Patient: sex F, age 63
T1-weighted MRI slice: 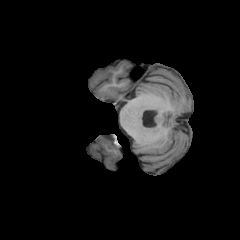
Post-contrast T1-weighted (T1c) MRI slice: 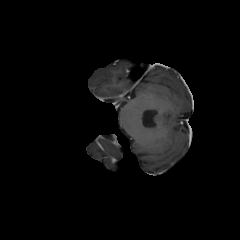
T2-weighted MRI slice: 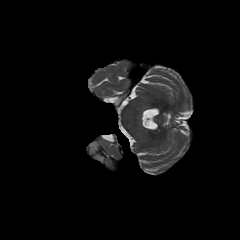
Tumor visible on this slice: no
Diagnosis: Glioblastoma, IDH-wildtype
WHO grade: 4